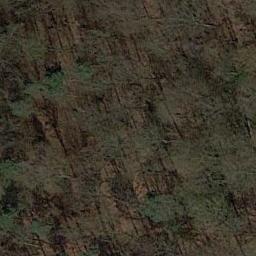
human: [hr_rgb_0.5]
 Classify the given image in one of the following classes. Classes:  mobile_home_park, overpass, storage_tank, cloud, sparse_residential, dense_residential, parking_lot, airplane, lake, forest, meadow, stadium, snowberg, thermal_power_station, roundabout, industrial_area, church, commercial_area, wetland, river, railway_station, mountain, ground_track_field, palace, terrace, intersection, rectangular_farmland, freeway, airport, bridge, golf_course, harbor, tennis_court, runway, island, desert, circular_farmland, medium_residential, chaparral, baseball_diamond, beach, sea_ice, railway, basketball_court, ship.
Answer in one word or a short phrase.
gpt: forest